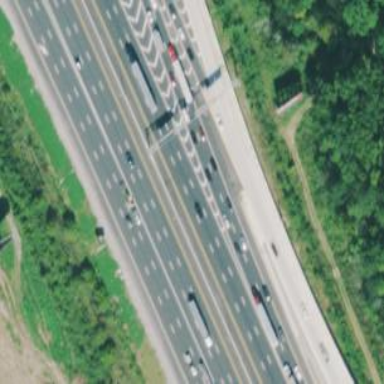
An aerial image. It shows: Motorway junction.